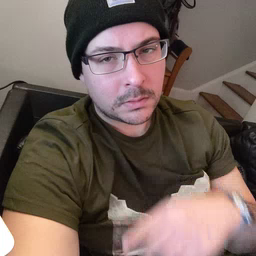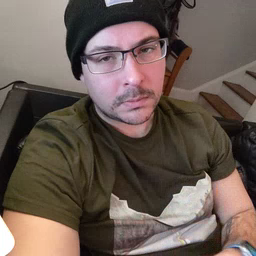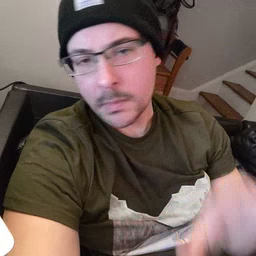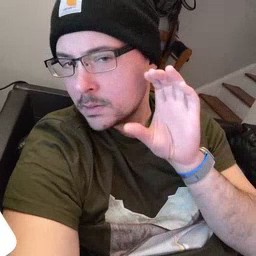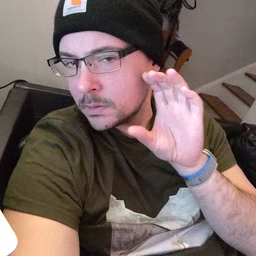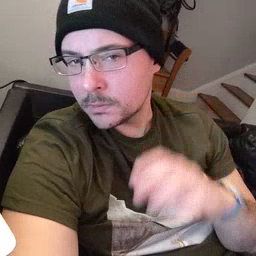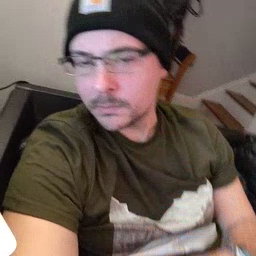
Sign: listen